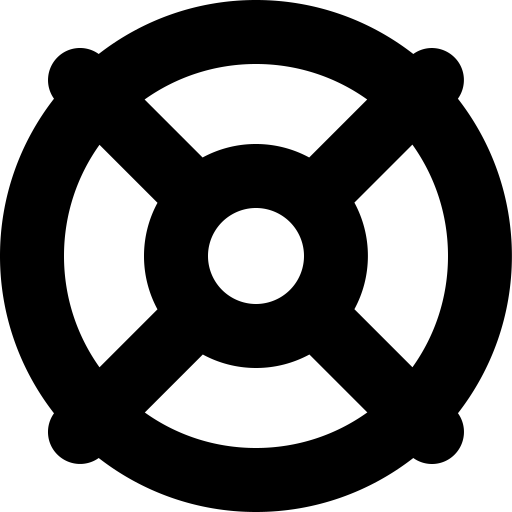
Tags: icon, FontAwesome, fa-icon, solid, life, ring